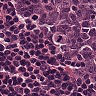
Metastatic tissue present: no